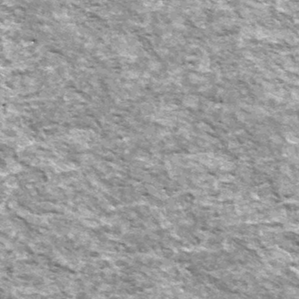
Label: frost